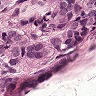
Metastatic tissue present: yes